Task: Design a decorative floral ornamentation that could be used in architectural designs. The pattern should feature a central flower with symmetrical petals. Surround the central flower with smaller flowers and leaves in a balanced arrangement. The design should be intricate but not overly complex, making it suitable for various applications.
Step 347:
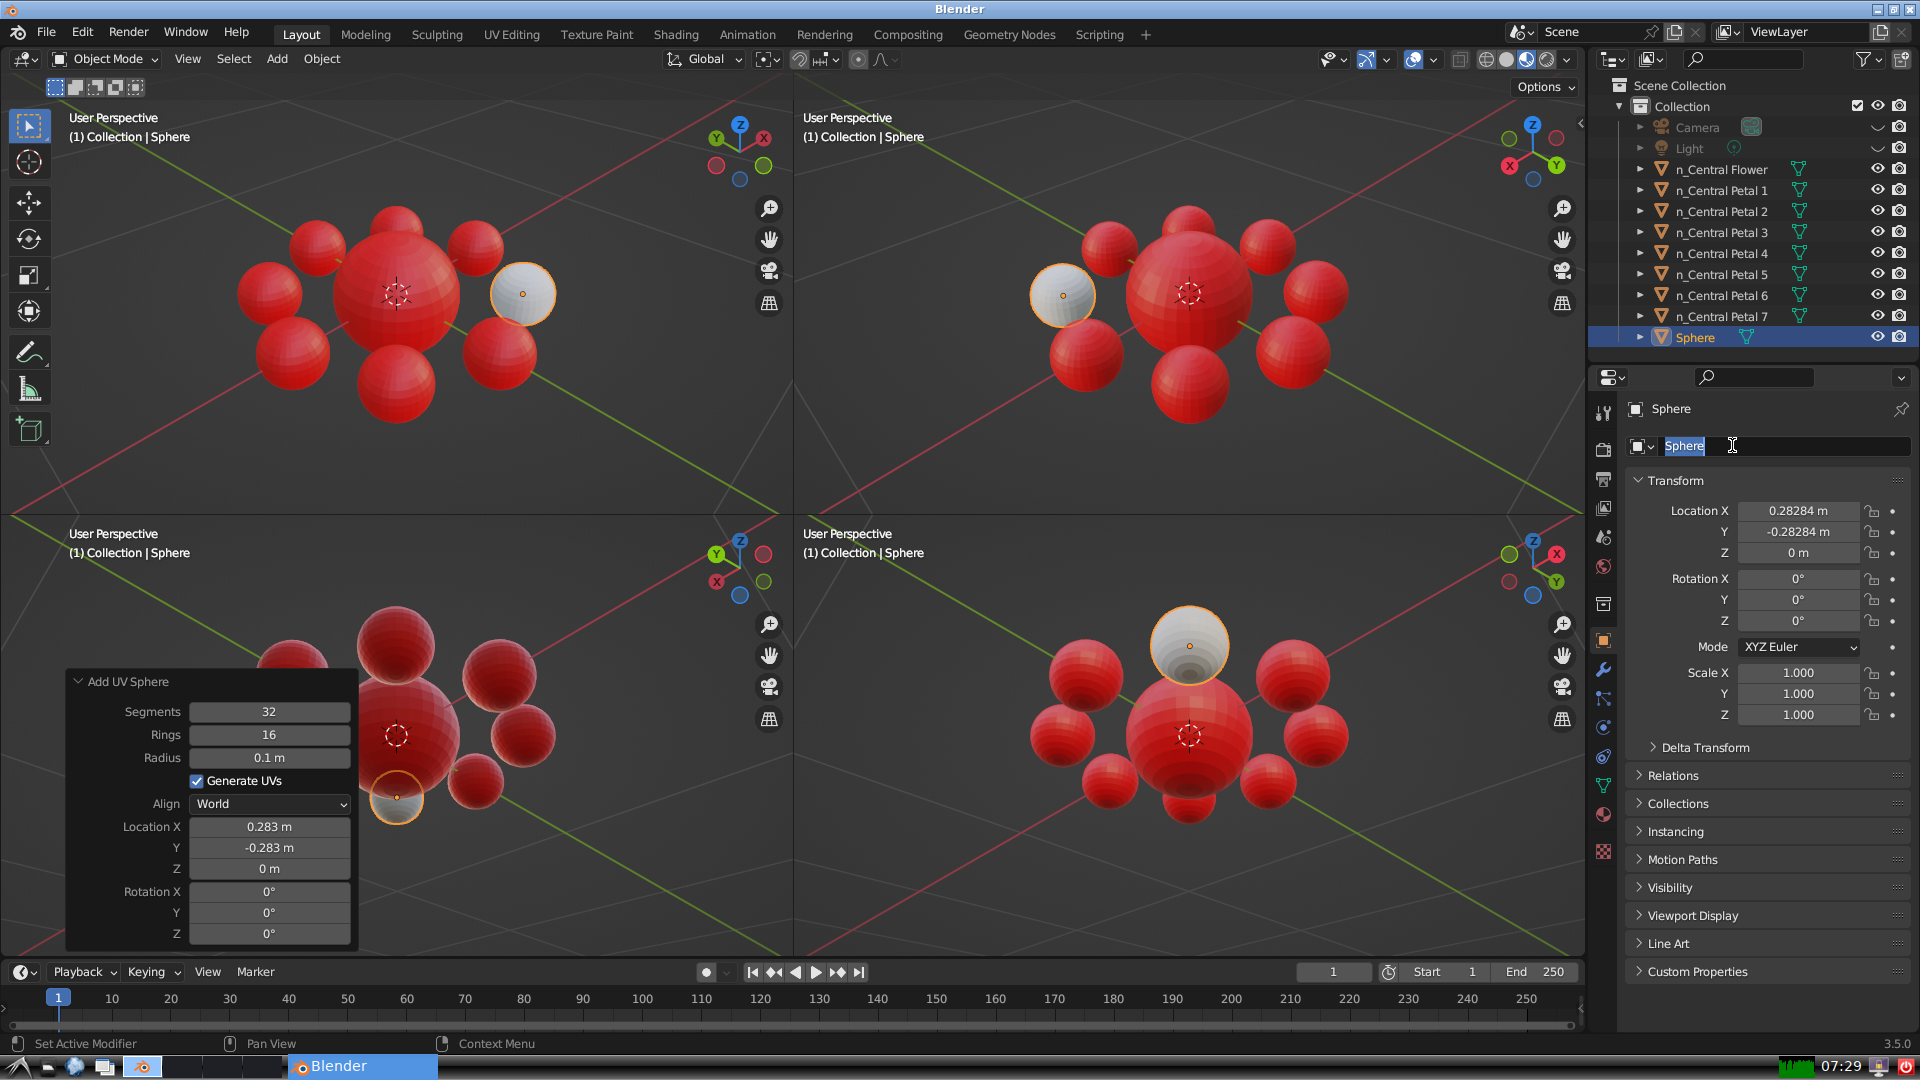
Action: input_text: n_Central Petal 8